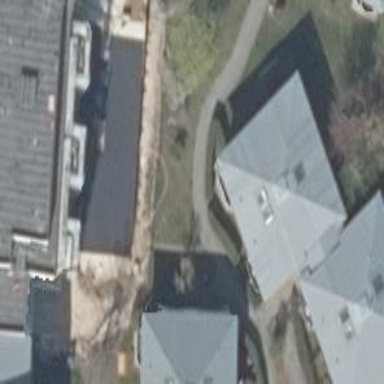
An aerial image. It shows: Pyramidal-shaped roof of apartment building.